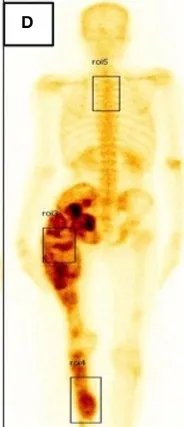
Slightly reduced tracer uptake at the left femur when followed up at 6 months.
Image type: radiology (scintigraphy)